【题型】选择题　【知识点】解析几何　【难度】easy
抛物线$E$:$x^2=4y$与圆$M$:$x^2+(y-1)^2=16$交于$A$、$B$两点，圆心$M(0,1)$，点$P$为劣弧$\overset{\frown}{AB}$上不同于$A$、$B$\\
\noindent 的一个动点，平行于$y$轴的直线$PN$交抛物线于点$N$，则$\triangle PMN$的周长的取值范围是\\
\noindent A．$(6,12)$ \qquad B．$(8,10)$ \qquad C．$(6,10)$ \qquad D．$(8,12)$
【解答】
\noindent 【答案】B\\
\noindent 【解析】求出圆心坐标，可得抛物线的焦点，过$P$作准线的垂线，垂足为$H$，根据抛物线的定义，可得\\
\noindent $MN=NH$，故$\triangle PMN$的周长为$PH+4$，联立圆与抛物线可得$B$点坐标，可得$PH$的取值范围，可得答案.\\
\noindent 【解析】解：如图，\\

\noindent 可得圆心$M(0,1)$也是抛物线的焦点，\\
\noindent 过$P$作准线的垂线，垂足为$H$，根据抛物线的定义，可得$MN=NH$\\
\noindent 故$\triangle PMN$的周长$l=NH+NP+MP=PH+4$，\\
\noindent 由$\begin{cases} x^2=4y \\ x^2+(y-1)^2=16 \end{cases}$可得$B(2\sqrt{3},\ 3)$.\\
\noindent $PH$的取值范围为$(4,6)$\\
\noindent $\therefore \triangle PMN$的周长$PH+4$的取值范围为$(8,10)$\\
\noindent 故选：$B$.\\
\noindent 【点睛】本题主要考查圆与抛物线的综合、抛物线的基本量的计算与性质，综合性大，属于中档题.
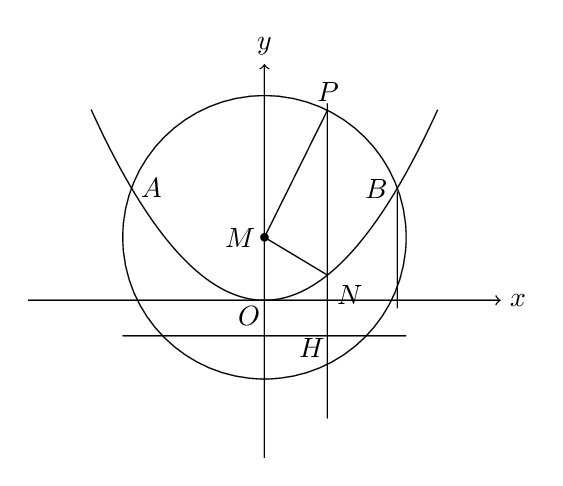